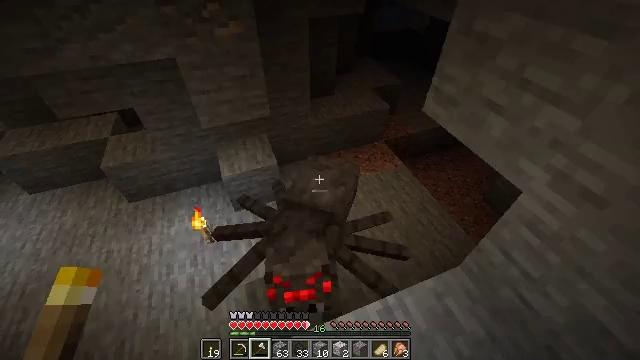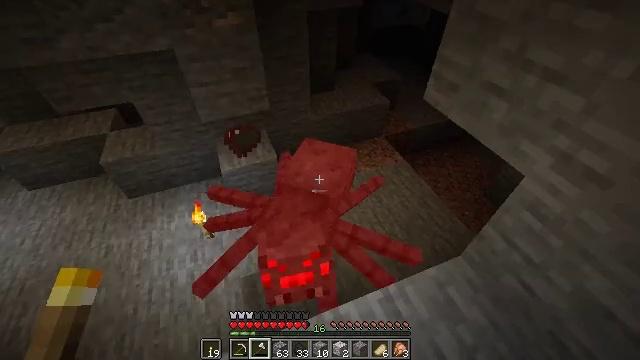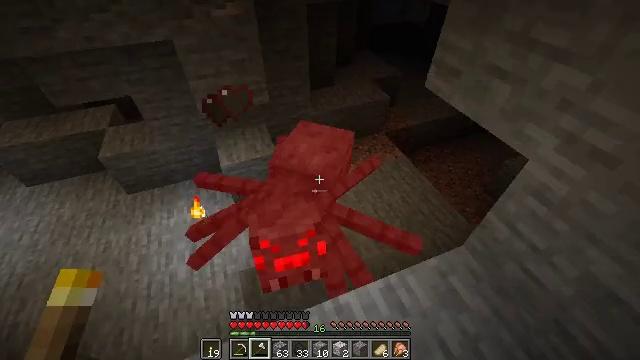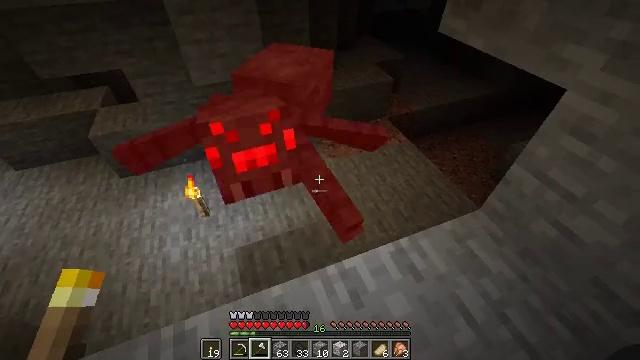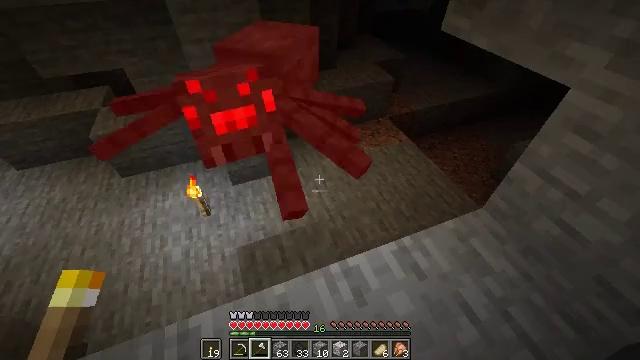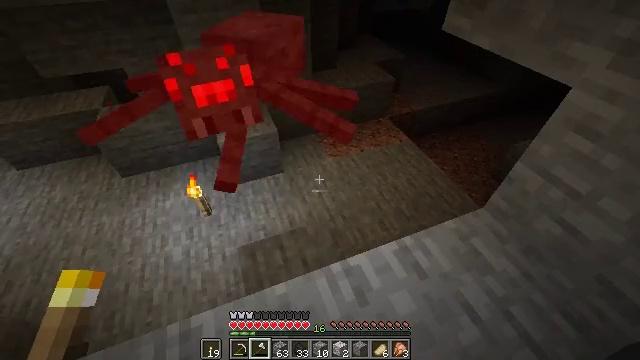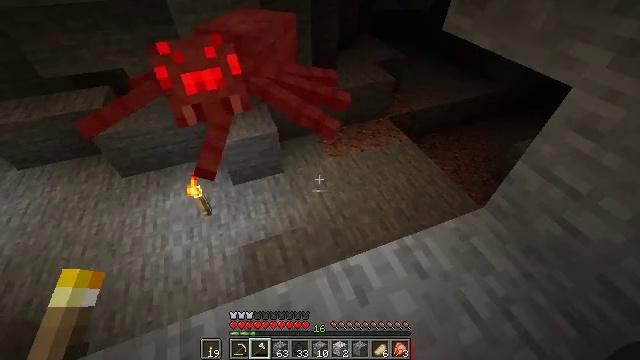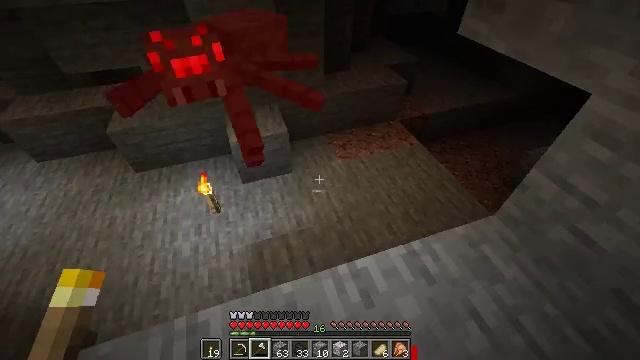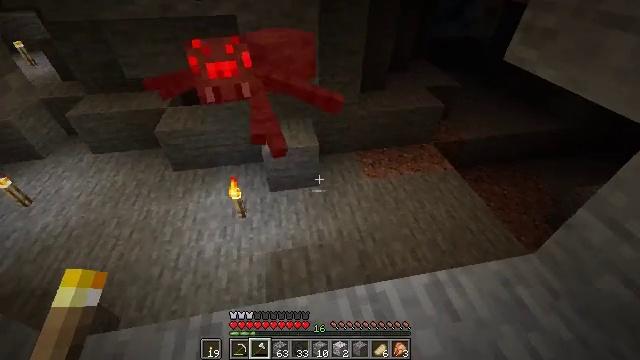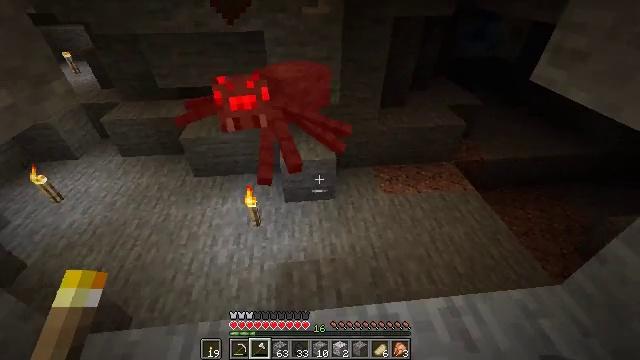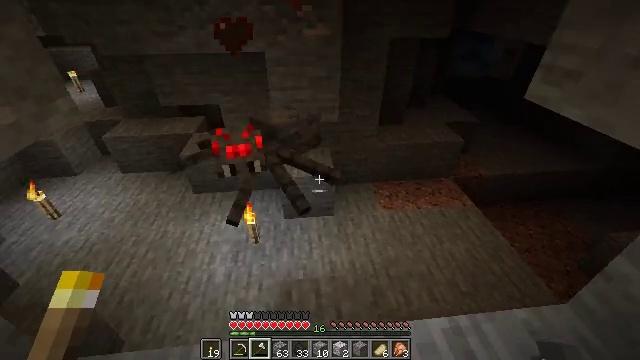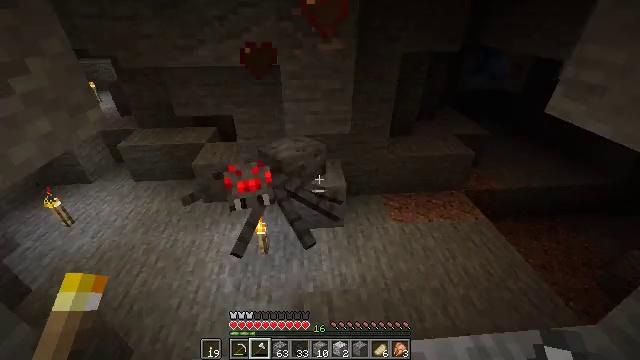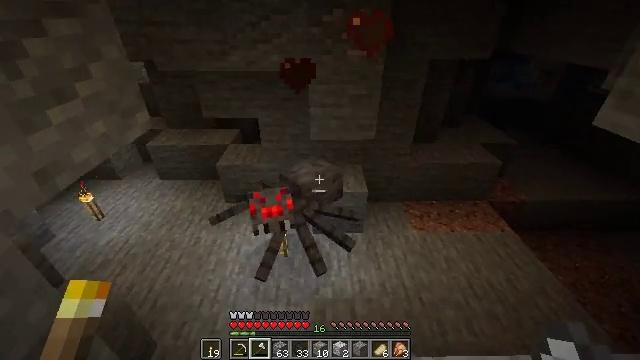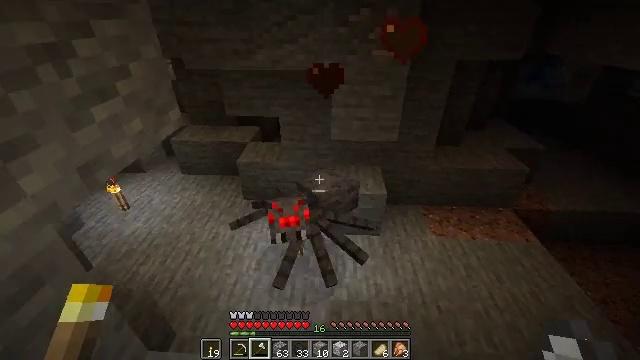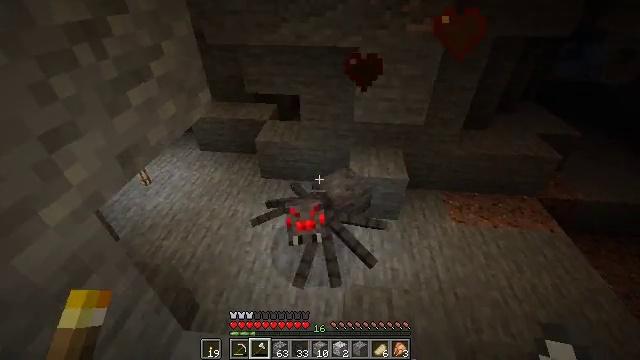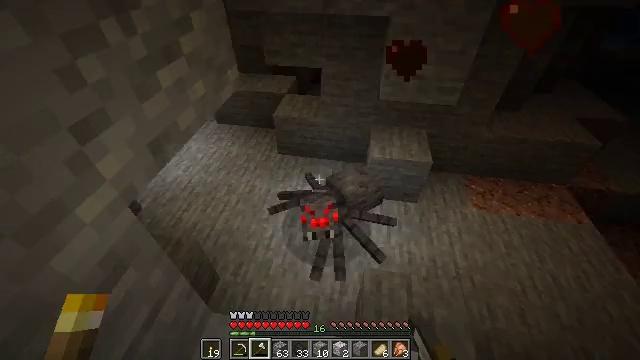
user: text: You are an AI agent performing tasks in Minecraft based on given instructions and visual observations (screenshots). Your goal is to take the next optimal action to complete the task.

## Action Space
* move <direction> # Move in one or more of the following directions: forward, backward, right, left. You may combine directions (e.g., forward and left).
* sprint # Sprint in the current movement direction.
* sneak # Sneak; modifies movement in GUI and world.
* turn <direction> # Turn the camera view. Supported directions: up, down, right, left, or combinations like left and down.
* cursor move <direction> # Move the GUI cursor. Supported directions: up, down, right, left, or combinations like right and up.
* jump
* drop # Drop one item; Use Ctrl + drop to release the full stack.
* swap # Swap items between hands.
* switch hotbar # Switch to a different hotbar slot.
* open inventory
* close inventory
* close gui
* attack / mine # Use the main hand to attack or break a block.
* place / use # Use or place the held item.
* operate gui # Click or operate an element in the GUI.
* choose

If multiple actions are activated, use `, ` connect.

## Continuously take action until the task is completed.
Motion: motion action
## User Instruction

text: Hunt a spider.
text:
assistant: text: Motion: no_op
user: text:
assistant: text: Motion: no_op
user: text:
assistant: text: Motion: no_op
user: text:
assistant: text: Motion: no_op
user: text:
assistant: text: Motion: no_op
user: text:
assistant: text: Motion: no_op
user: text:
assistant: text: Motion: turn left
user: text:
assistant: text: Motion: turn left and up
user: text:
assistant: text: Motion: turn left and up
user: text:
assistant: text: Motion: turn up
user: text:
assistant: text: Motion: move left, turn left and up
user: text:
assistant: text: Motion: move left, turn left
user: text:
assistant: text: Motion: move forward and move left, turn left
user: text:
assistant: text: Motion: move forward and move left, turn left and down, attack / mine
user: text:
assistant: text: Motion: move forward, turn left and down, attack / mine
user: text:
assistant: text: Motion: move forward, turn left and down, attack / mine
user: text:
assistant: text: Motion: turn down, attack / mine
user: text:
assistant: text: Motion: turn down
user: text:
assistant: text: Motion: no_op
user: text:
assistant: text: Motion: no_op
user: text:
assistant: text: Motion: turn right
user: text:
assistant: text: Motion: turn right and down
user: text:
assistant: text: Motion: turn right
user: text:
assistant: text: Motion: turn right
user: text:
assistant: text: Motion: turn right and up
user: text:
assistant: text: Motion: turn right and up
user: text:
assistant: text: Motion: attack / mine
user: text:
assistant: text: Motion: attack / mine
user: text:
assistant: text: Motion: turn right and down, attack / mine
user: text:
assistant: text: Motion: turn right and down